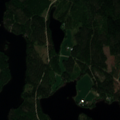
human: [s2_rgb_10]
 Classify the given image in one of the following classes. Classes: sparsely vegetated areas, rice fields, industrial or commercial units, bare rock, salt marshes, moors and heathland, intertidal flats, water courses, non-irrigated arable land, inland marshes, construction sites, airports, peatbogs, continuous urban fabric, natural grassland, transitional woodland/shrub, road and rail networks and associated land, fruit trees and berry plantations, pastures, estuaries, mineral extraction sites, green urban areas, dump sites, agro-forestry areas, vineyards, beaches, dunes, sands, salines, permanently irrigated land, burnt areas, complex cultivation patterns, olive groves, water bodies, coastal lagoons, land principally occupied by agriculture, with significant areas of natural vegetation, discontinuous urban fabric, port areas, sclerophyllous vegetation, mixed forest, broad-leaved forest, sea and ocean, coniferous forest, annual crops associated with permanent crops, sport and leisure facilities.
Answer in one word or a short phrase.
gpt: coniferous forest, mixed forest, water bodies